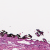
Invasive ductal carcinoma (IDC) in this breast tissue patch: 0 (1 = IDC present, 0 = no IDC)